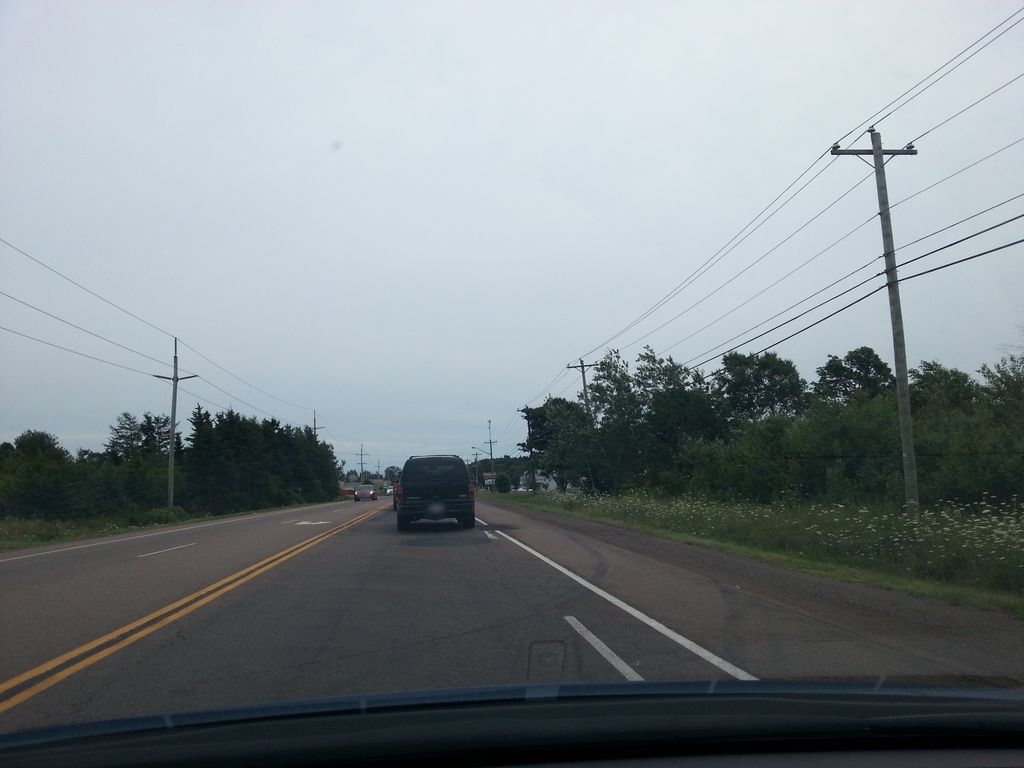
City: charlottetown